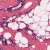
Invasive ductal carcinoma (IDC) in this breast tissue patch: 1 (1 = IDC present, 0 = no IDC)